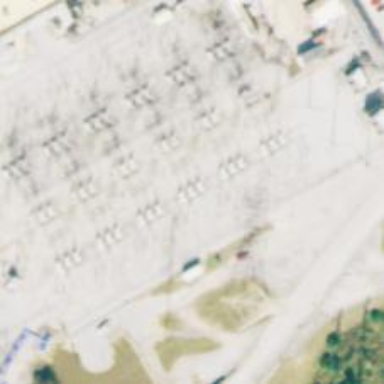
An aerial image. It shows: Switch for power supply.